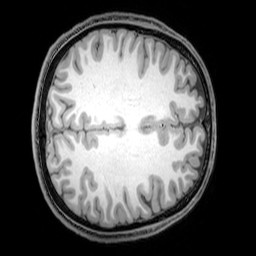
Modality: T1w
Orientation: axial
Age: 25
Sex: male
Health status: healthy
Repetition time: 0.081 s
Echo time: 0.037 s